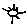
Label: sun